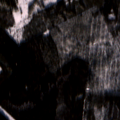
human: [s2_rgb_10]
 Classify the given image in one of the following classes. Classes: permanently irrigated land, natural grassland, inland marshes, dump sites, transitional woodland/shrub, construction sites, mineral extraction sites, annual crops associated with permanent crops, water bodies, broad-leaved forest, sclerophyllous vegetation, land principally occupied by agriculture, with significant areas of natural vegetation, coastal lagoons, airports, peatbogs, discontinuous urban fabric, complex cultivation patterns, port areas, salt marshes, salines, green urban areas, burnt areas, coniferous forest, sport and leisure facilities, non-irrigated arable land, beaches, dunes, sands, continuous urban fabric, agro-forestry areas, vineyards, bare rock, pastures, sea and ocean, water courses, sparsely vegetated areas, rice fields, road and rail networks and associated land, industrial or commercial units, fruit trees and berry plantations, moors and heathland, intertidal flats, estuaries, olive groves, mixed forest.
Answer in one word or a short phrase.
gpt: coniferous forest, mixed forest, transitional woodland/shrub